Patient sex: M
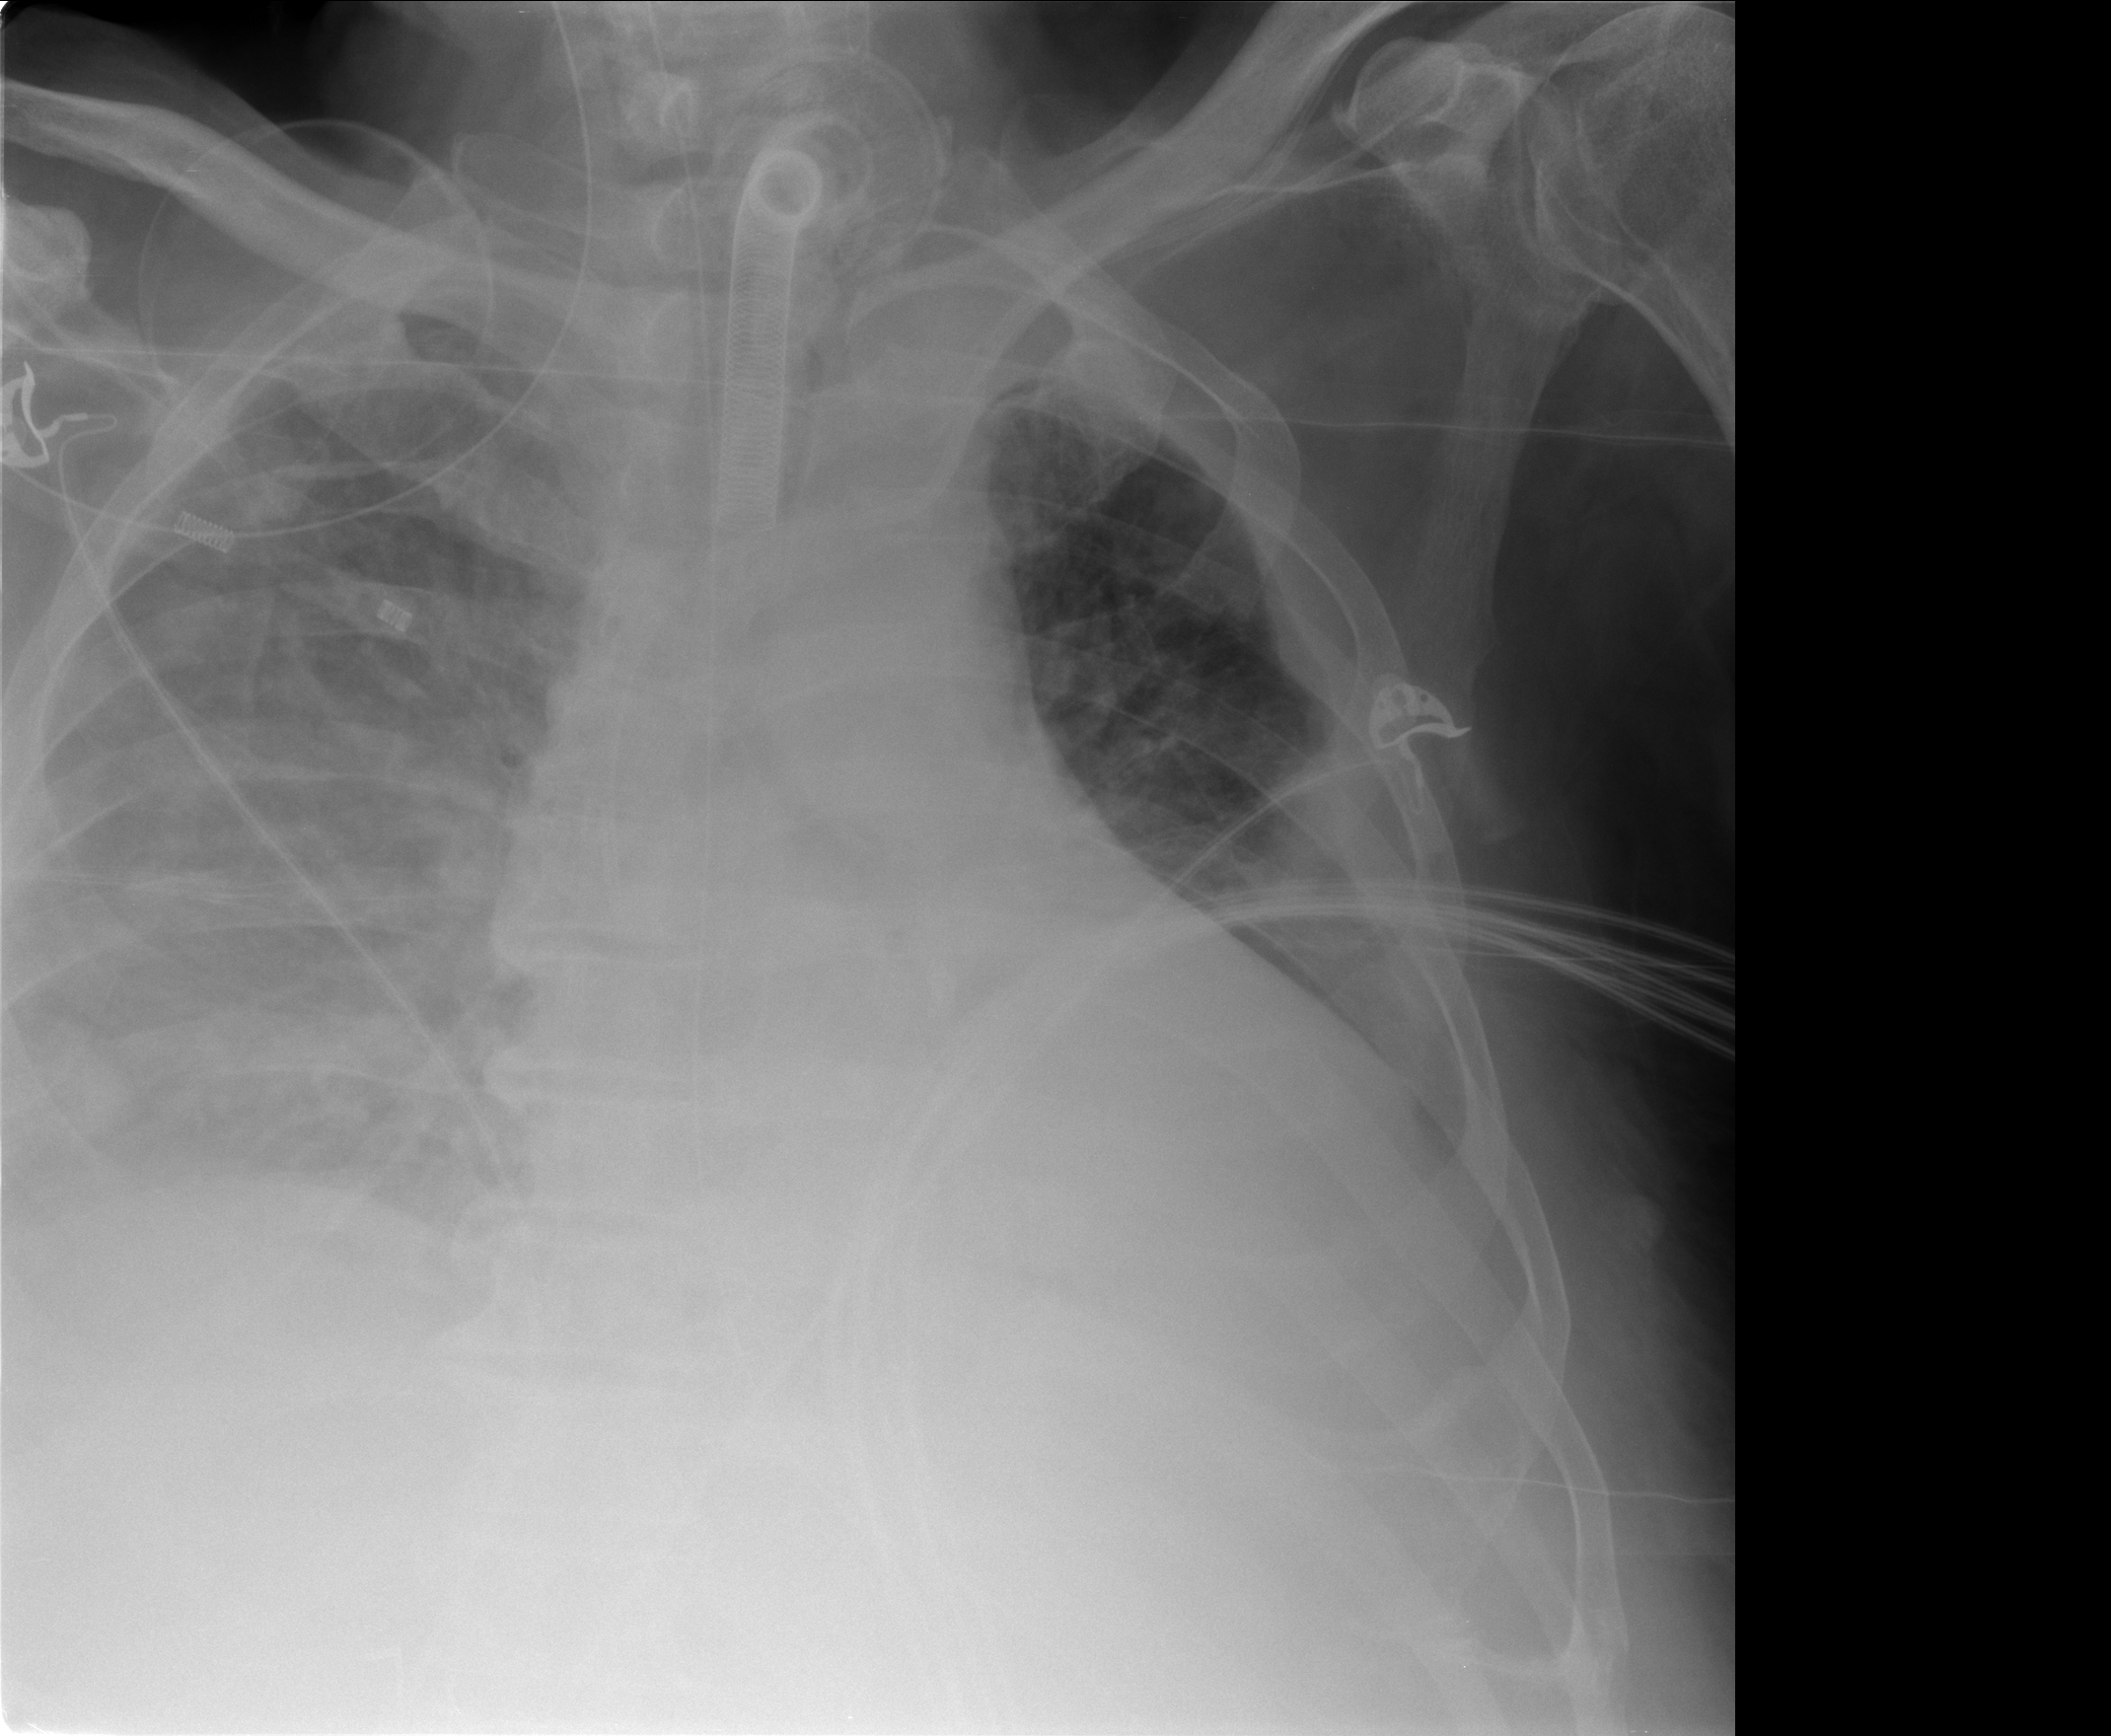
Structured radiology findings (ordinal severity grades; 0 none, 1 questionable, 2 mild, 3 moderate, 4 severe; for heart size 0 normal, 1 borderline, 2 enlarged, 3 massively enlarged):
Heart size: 2
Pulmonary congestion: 2
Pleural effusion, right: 2
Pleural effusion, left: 3
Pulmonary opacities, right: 3
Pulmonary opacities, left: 2
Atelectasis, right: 2
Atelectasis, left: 3